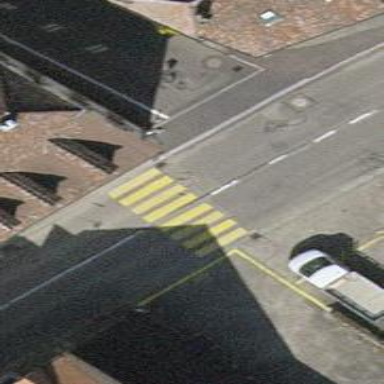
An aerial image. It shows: Marked crossing on the road.